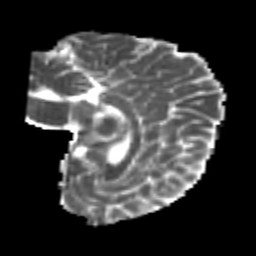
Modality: MD
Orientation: sagittal
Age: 22
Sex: female
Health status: healthy
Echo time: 0.074 s